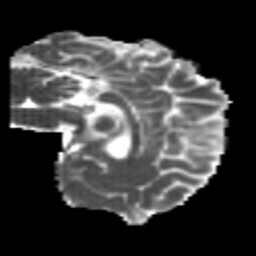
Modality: MD
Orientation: sagittal
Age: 24
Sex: male
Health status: healthy
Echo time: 0.074 s